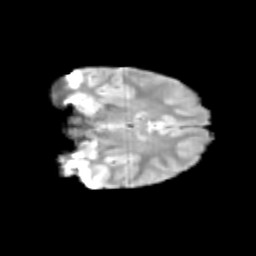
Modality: T2w
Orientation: coronal
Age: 13
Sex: female
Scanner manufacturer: siemens
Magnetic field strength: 3 T
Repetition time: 3.8 s
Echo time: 0.07 s